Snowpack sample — Buffalo Mountain, Silverthorne, Colorado, USA (2/22/26, 2:02 PM MST)
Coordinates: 39.622, -106.113
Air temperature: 33 °F
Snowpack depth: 63 cm
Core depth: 40 cm
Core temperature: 26.6 °F
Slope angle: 11°, slope face: 116°
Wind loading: low
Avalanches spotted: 0
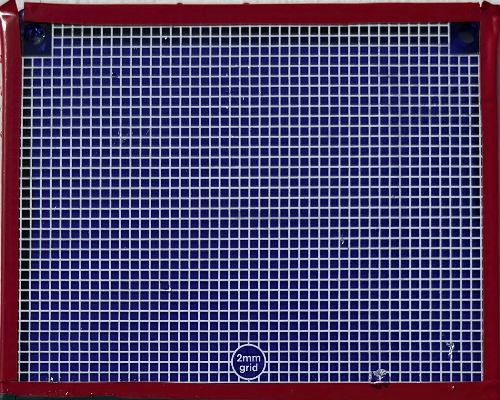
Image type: profile
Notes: In a firebreak similar to site 1, minimal wind loading with no spotted avalanches (not many faces in view though)